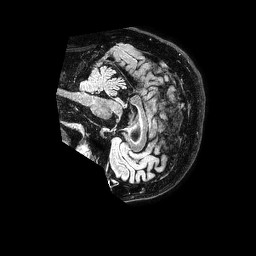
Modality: FLAIR
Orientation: sagittal
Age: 59
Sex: male
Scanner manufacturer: philips
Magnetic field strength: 1.5 T
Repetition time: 4.8 s
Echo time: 0.3 s